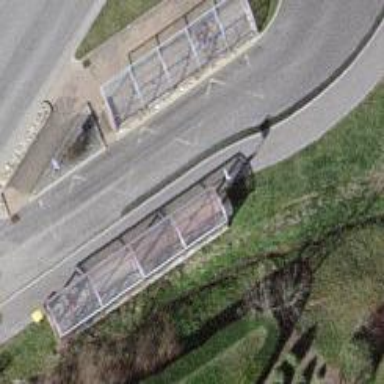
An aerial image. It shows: Bus stop along the road.